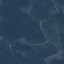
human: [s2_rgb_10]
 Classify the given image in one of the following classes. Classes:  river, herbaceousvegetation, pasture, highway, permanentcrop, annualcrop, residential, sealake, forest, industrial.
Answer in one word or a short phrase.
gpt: Forest